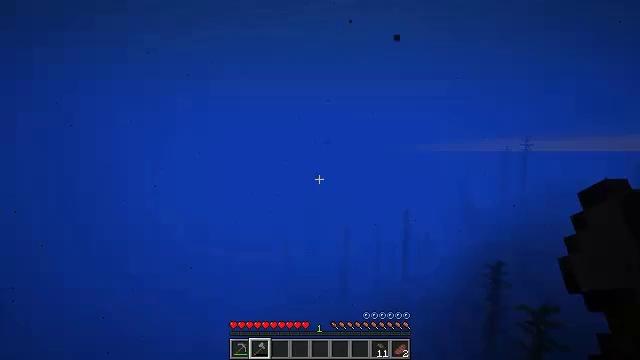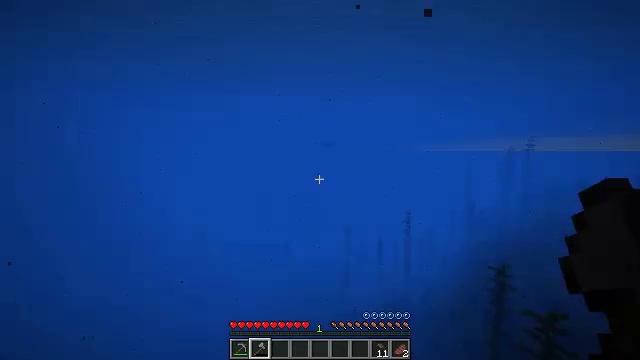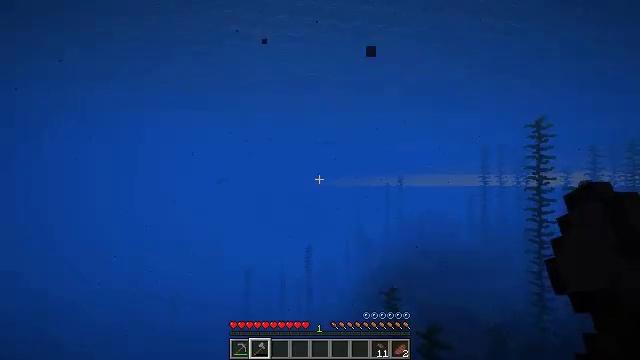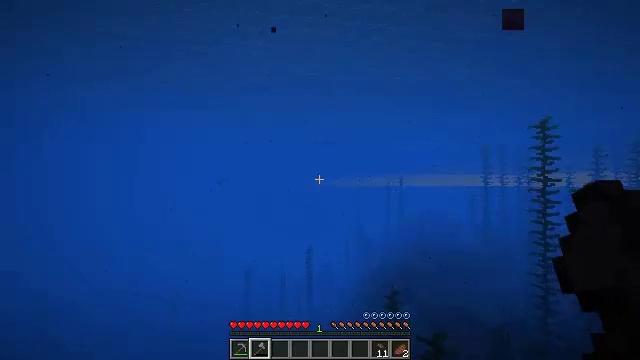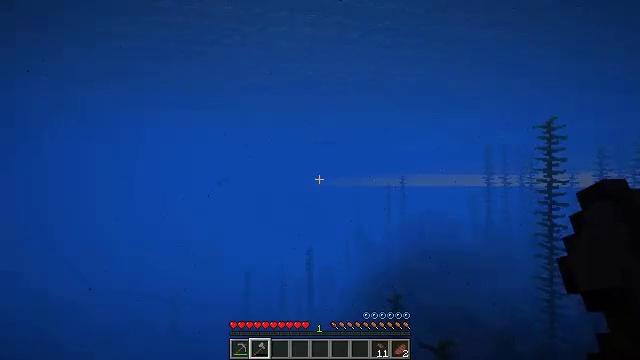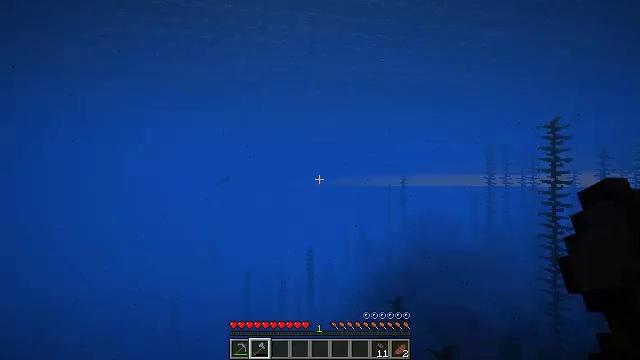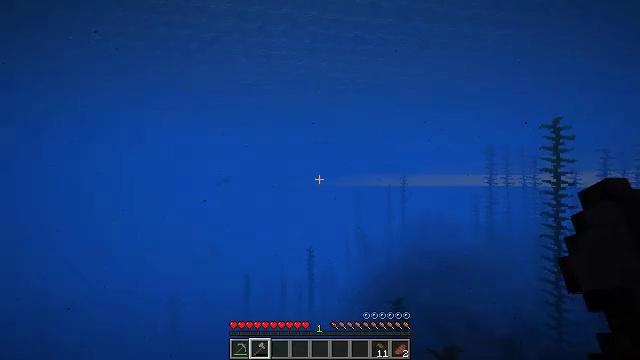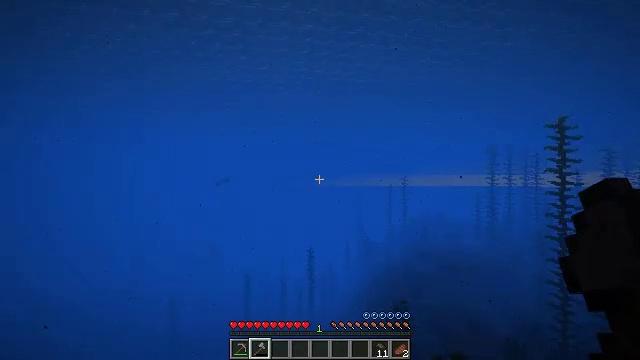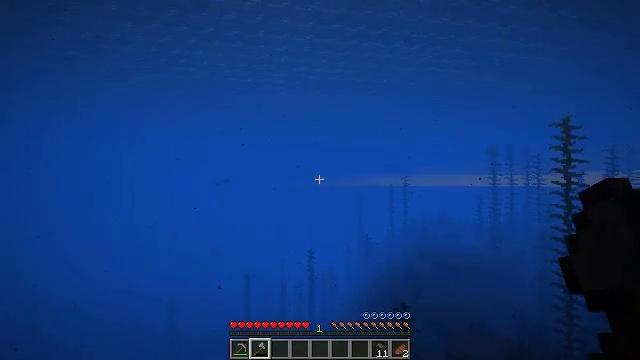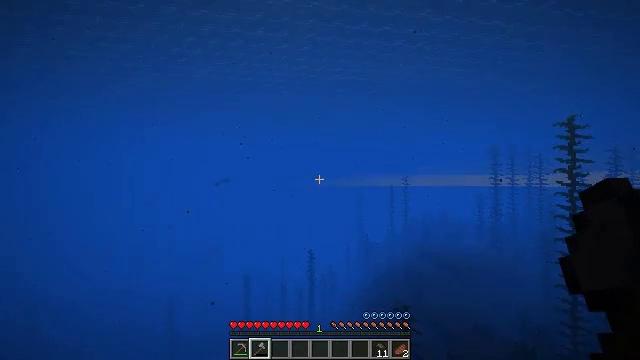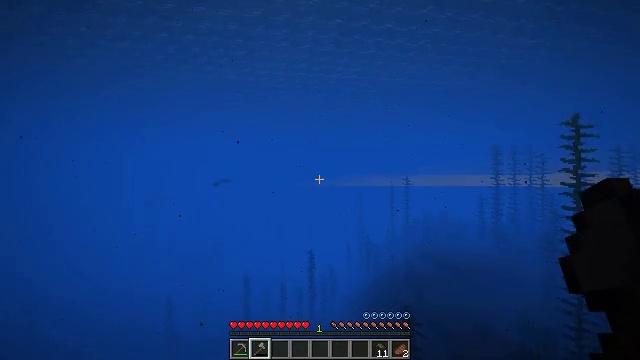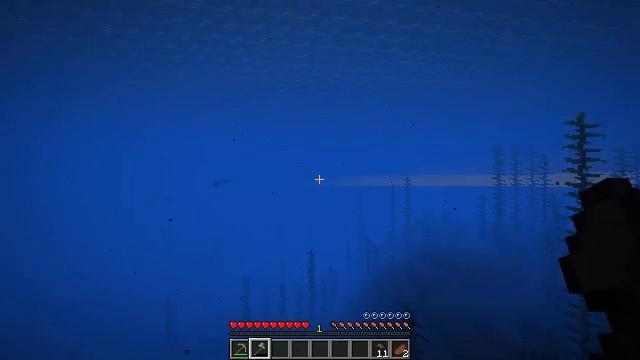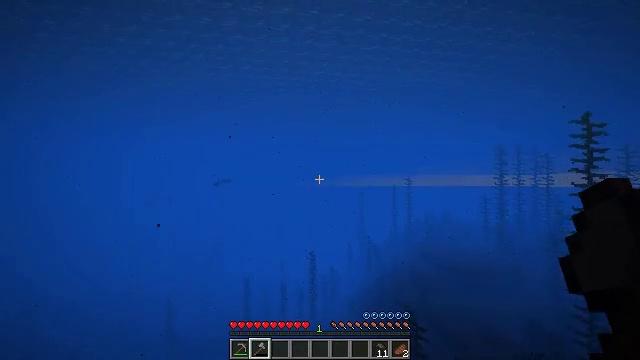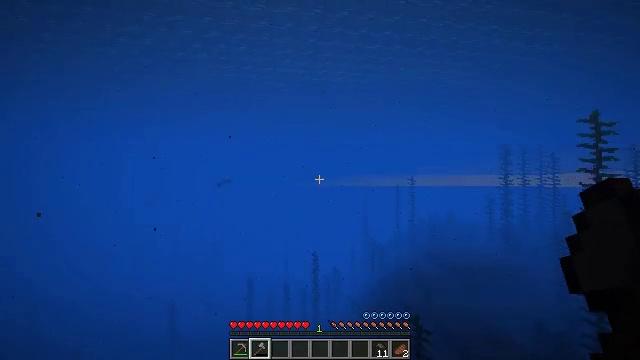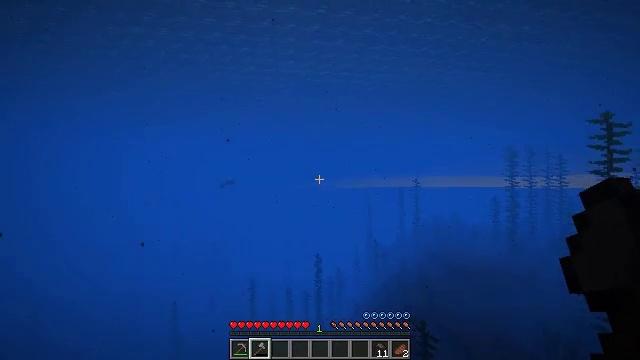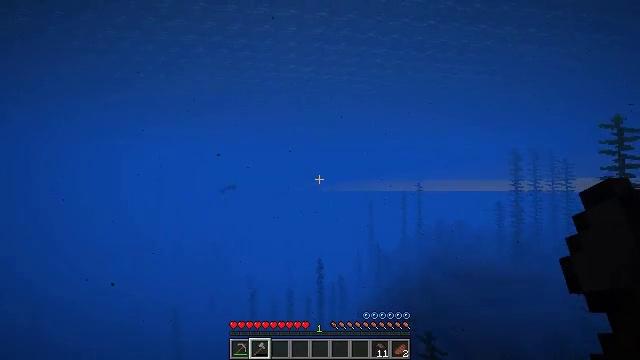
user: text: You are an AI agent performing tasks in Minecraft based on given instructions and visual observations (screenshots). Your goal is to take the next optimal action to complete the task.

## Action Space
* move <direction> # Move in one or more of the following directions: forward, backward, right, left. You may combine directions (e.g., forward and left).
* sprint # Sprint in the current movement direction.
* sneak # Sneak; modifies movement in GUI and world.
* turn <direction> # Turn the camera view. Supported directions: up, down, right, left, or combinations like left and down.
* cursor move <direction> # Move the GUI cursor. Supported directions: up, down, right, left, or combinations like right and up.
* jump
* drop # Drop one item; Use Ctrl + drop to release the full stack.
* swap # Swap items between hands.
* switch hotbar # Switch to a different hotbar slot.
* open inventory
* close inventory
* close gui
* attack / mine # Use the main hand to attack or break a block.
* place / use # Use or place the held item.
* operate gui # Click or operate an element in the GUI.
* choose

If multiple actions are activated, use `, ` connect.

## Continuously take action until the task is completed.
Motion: motion action
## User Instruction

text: Kill the tropical fish.
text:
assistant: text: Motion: move forward, sprint, jump
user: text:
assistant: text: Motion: move forward, sprint, turn right and up, jump
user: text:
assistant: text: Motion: move forward, sprint
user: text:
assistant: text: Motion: move forward, sprint
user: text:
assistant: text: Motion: move forward, sprint
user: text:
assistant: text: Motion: move forward, sprint
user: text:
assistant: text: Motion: move forward, sprint
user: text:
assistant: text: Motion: move forward, sprint
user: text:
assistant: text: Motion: move forward, sprint
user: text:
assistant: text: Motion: move forward, sprint
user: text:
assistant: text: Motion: move forward, sprint
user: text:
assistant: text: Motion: move forward, sprint
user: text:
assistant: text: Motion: move forward, sprint, jump
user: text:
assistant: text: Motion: move forward, sprint, jump
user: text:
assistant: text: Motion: move forward, sprint, jump
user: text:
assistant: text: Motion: move forward, sprint, jump
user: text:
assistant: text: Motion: move forward, sprint, jump
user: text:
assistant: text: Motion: move forward, sprint, turn left, jump
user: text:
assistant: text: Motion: move forward, sprint, turn left, jump
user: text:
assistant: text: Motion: move forward, sprint, jump
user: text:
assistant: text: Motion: move forward, sprint, jump
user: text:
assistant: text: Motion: move forward, sprint, jump
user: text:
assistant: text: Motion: move forward, sprint, jump
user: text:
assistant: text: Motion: move forward, sprint, jump
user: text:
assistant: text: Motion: move forward, sprint, jump
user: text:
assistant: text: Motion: move forward, sprint, jump
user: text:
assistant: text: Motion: move forward, sprint, turn left, jump
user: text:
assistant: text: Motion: move forward, sprint, jump
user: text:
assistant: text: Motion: move forward, sprint, turn left, jump
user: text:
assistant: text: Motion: move forward, sprint, jump